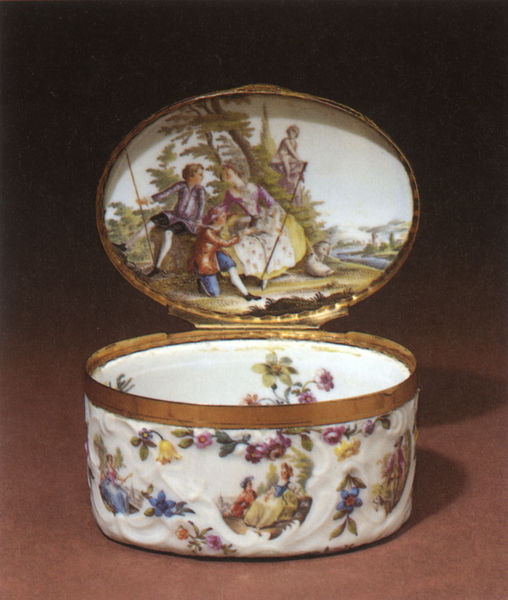
Titel: Tabatiere mit Watteauszenen
Institution: Privatbesitz
Schlagwörter: baum, blau, mann, wasser, weiß, wolken, fluss, gelb, grün, landschaft, mädchen, sitzen, blume, blumen, bunt, fenster, frau, männer, schmuck, szene, blüte, blüten, dame, hund, rot, wolke, malerei, barock, natur, gold, mutter, paar, pflanze, wald, kinder, garten, ranken, skulptur, statue, stab, lila, idylle, platz, rand, lanze, metall, strumpf, junge, bemalt, deckel, offen, dose, porzellan, idyll, ranke, girlanden, scharnier, lanschaft, wanderer, speer, wanderstock, szenen, glasur, fassung, famile, döschen, pillendose, schmuckdose, idülisch, schachteel, floralornament